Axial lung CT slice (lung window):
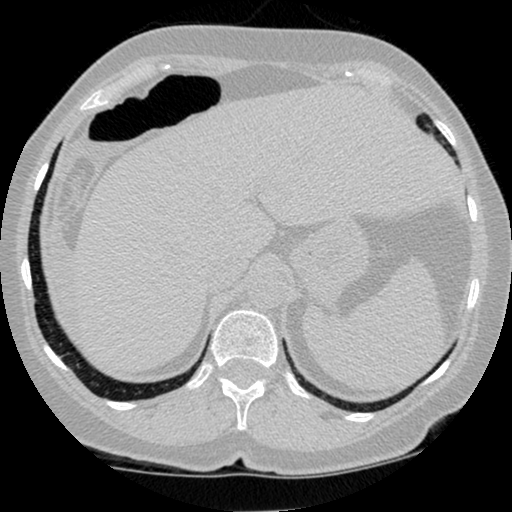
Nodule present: no